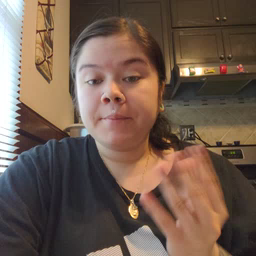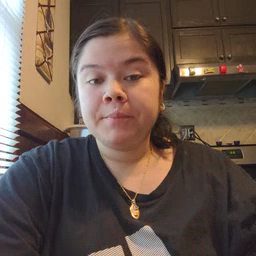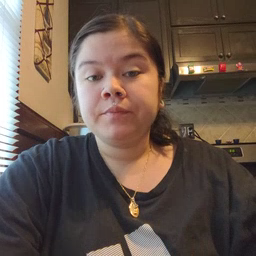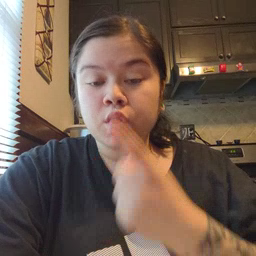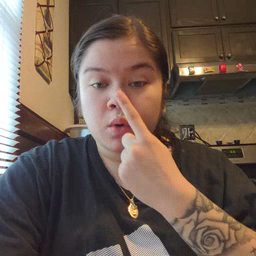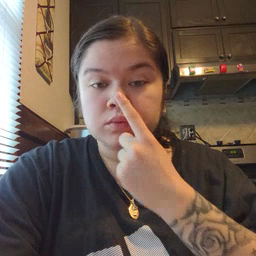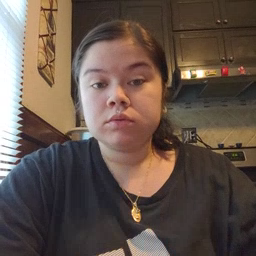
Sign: nose